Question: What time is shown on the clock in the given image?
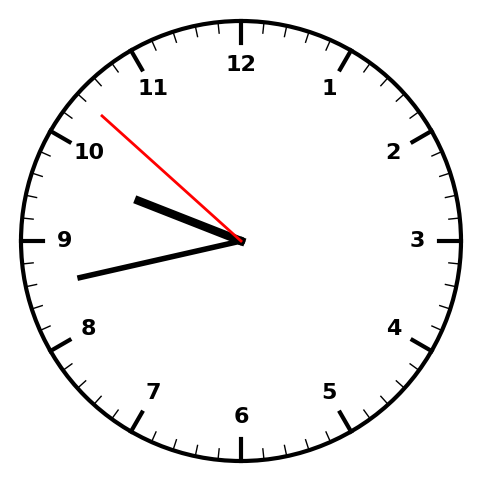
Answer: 09:42:52